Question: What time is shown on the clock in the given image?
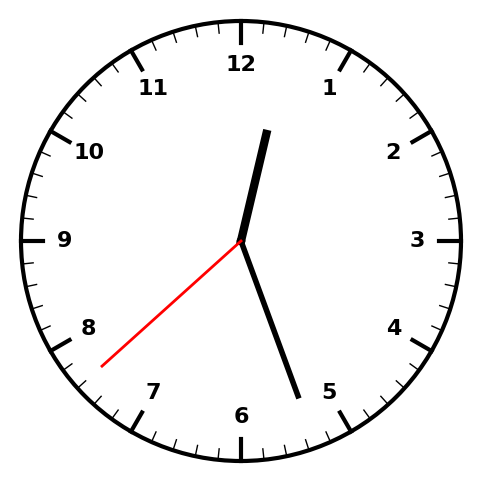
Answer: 12:26:38